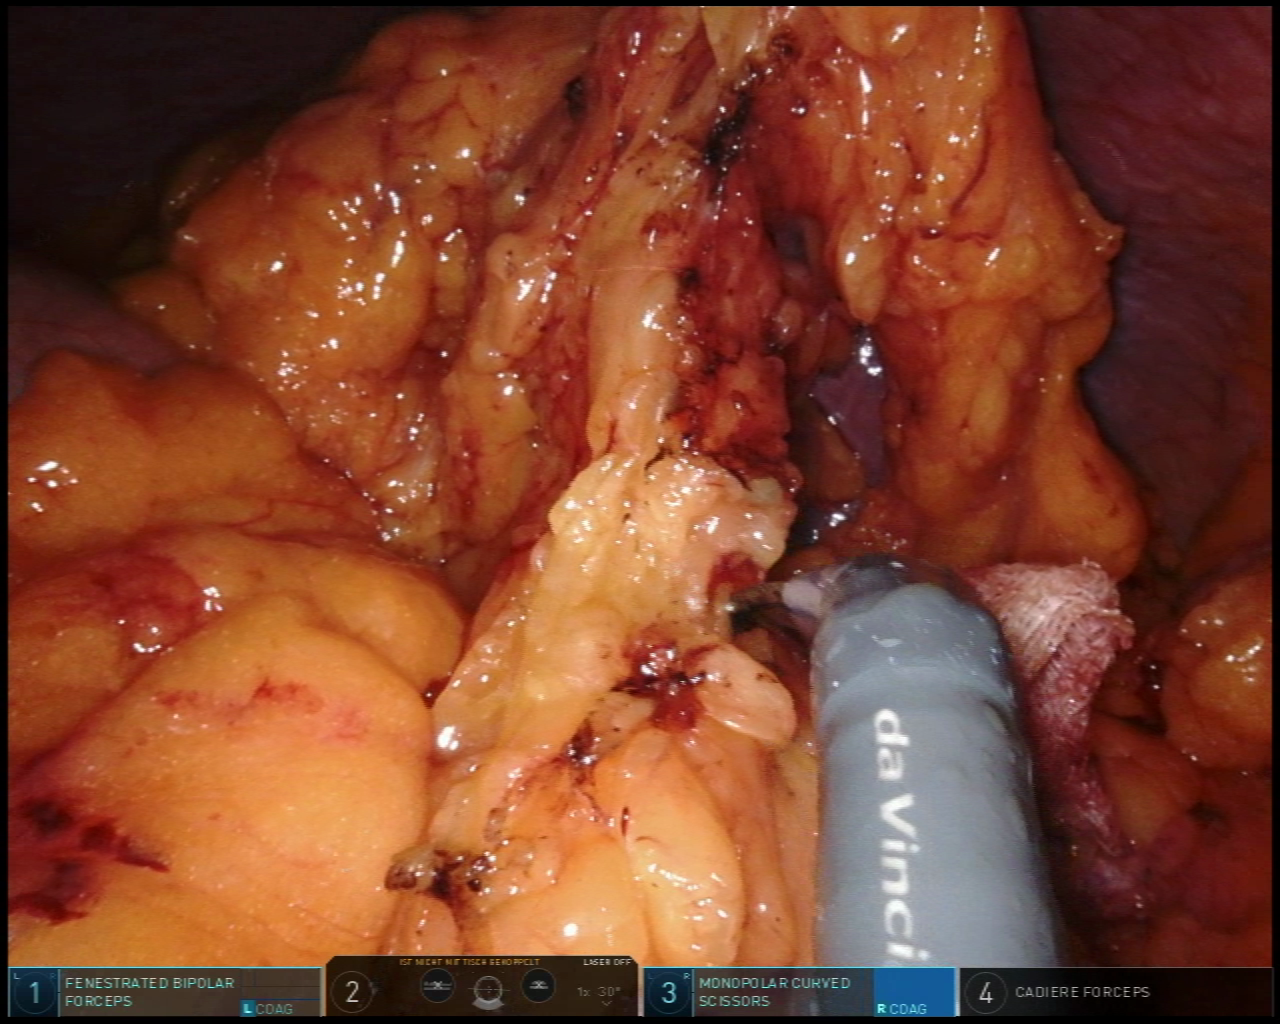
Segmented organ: spleen
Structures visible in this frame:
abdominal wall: yes
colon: no
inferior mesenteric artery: no
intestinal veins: no
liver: no
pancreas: no
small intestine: no
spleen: yes
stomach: yes
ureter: no
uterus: no
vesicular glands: no